Field crop: tomato
Growth stage: 1
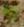
Species: solanum